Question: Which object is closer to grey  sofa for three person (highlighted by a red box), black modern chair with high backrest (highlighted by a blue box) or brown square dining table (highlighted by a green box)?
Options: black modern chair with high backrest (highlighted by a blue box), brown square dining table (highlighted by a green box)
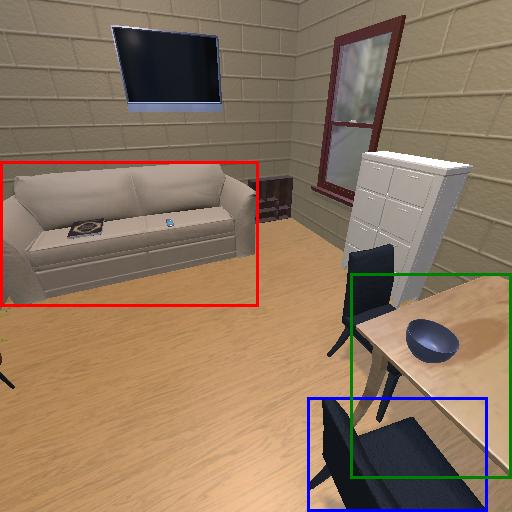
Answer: black modern chair with high backrest (highlighted by a blue box)